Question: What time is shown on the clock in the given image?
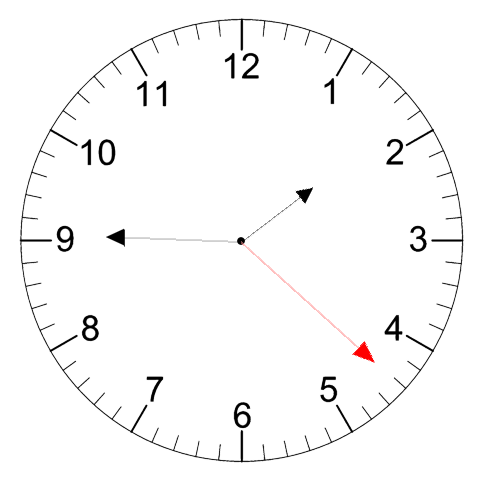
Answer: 01:45:22